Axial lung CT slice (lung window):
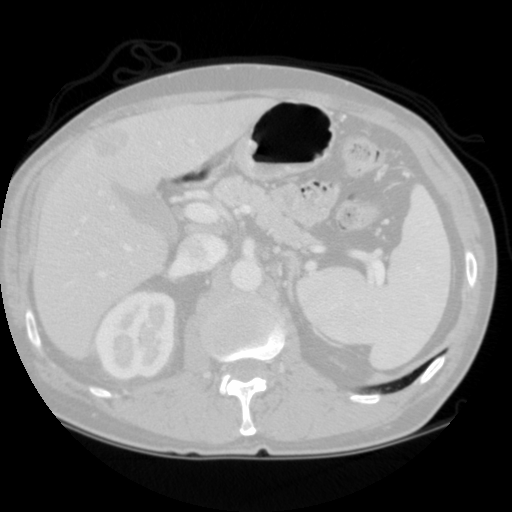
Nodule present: no